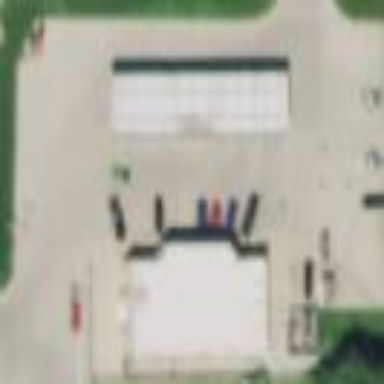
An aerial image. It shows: Fuel station with gasoline available.